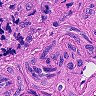
Metastatic tissue present: no